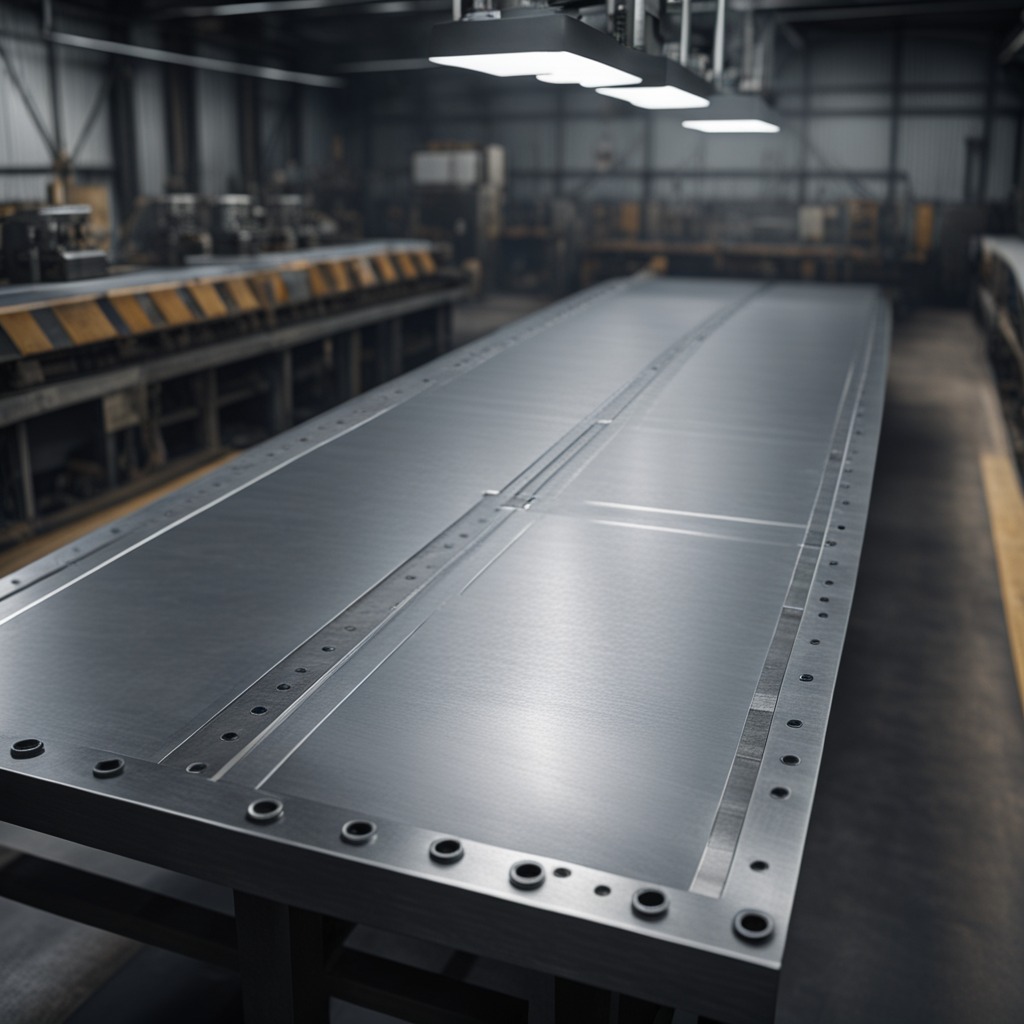
A metal screw is lying on a cold steel table in a mining workshop.